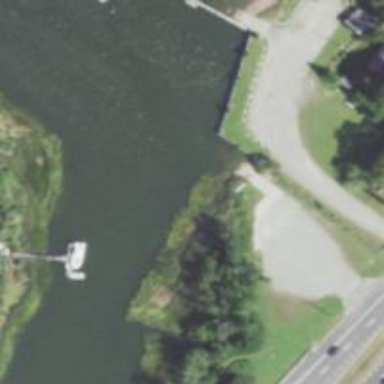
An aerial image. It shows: Slipway on service road for leisure land activities.